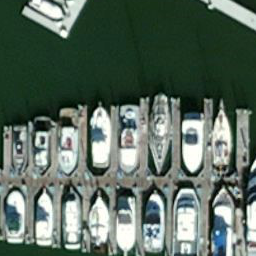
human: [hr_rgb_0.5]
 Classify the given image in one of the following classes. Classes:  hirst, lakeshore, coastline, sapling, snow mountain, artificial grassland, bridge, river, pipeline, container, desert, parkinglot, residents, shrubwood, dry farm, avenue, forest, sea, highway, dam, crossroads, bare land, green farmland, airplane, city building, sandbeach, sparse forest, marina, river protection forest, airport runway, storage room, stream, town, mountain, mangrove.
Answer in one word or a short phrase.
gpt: marina